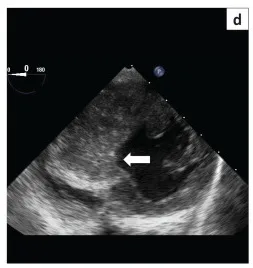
Deep trans-gastric view depicting septal hypertrophy due to hydatid disease (white arrow) mimicking asymmetrical septal hypertrophic cardiomyopathy (d).
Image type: radiology (ultrasound)